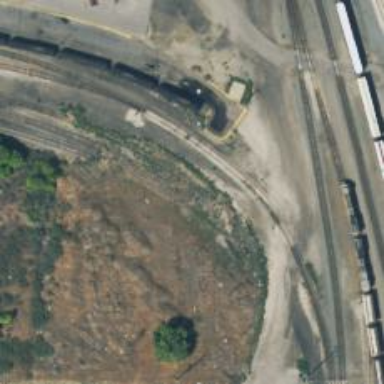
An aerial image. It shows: Disused railway spur.